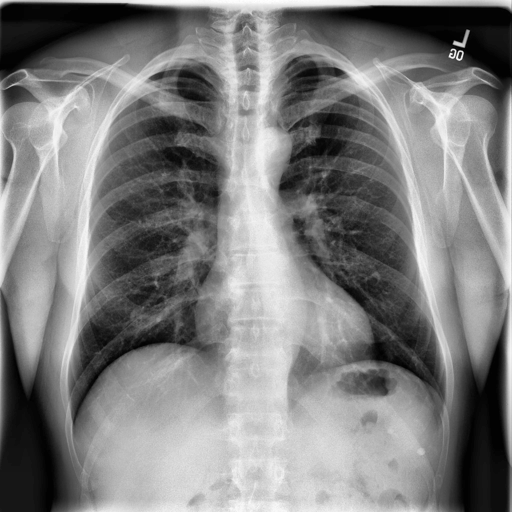
Finding: NORMAL